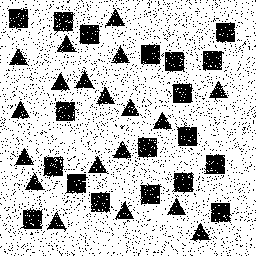
Squares: 19
Triangles: 19
Stars: 0
Total shapes: 38